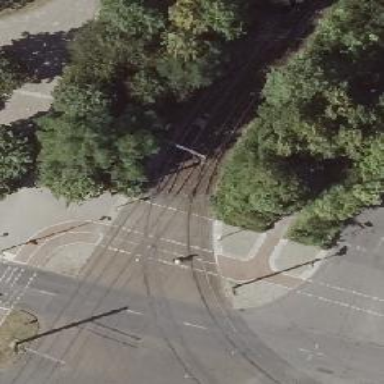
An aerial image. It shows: Railway crossing.